Question: I am working on object detection project and to measure it dimension correctly, for that I am using coin for reference, to measure accurately, I need a bird eye view of this image.
[Image Here]

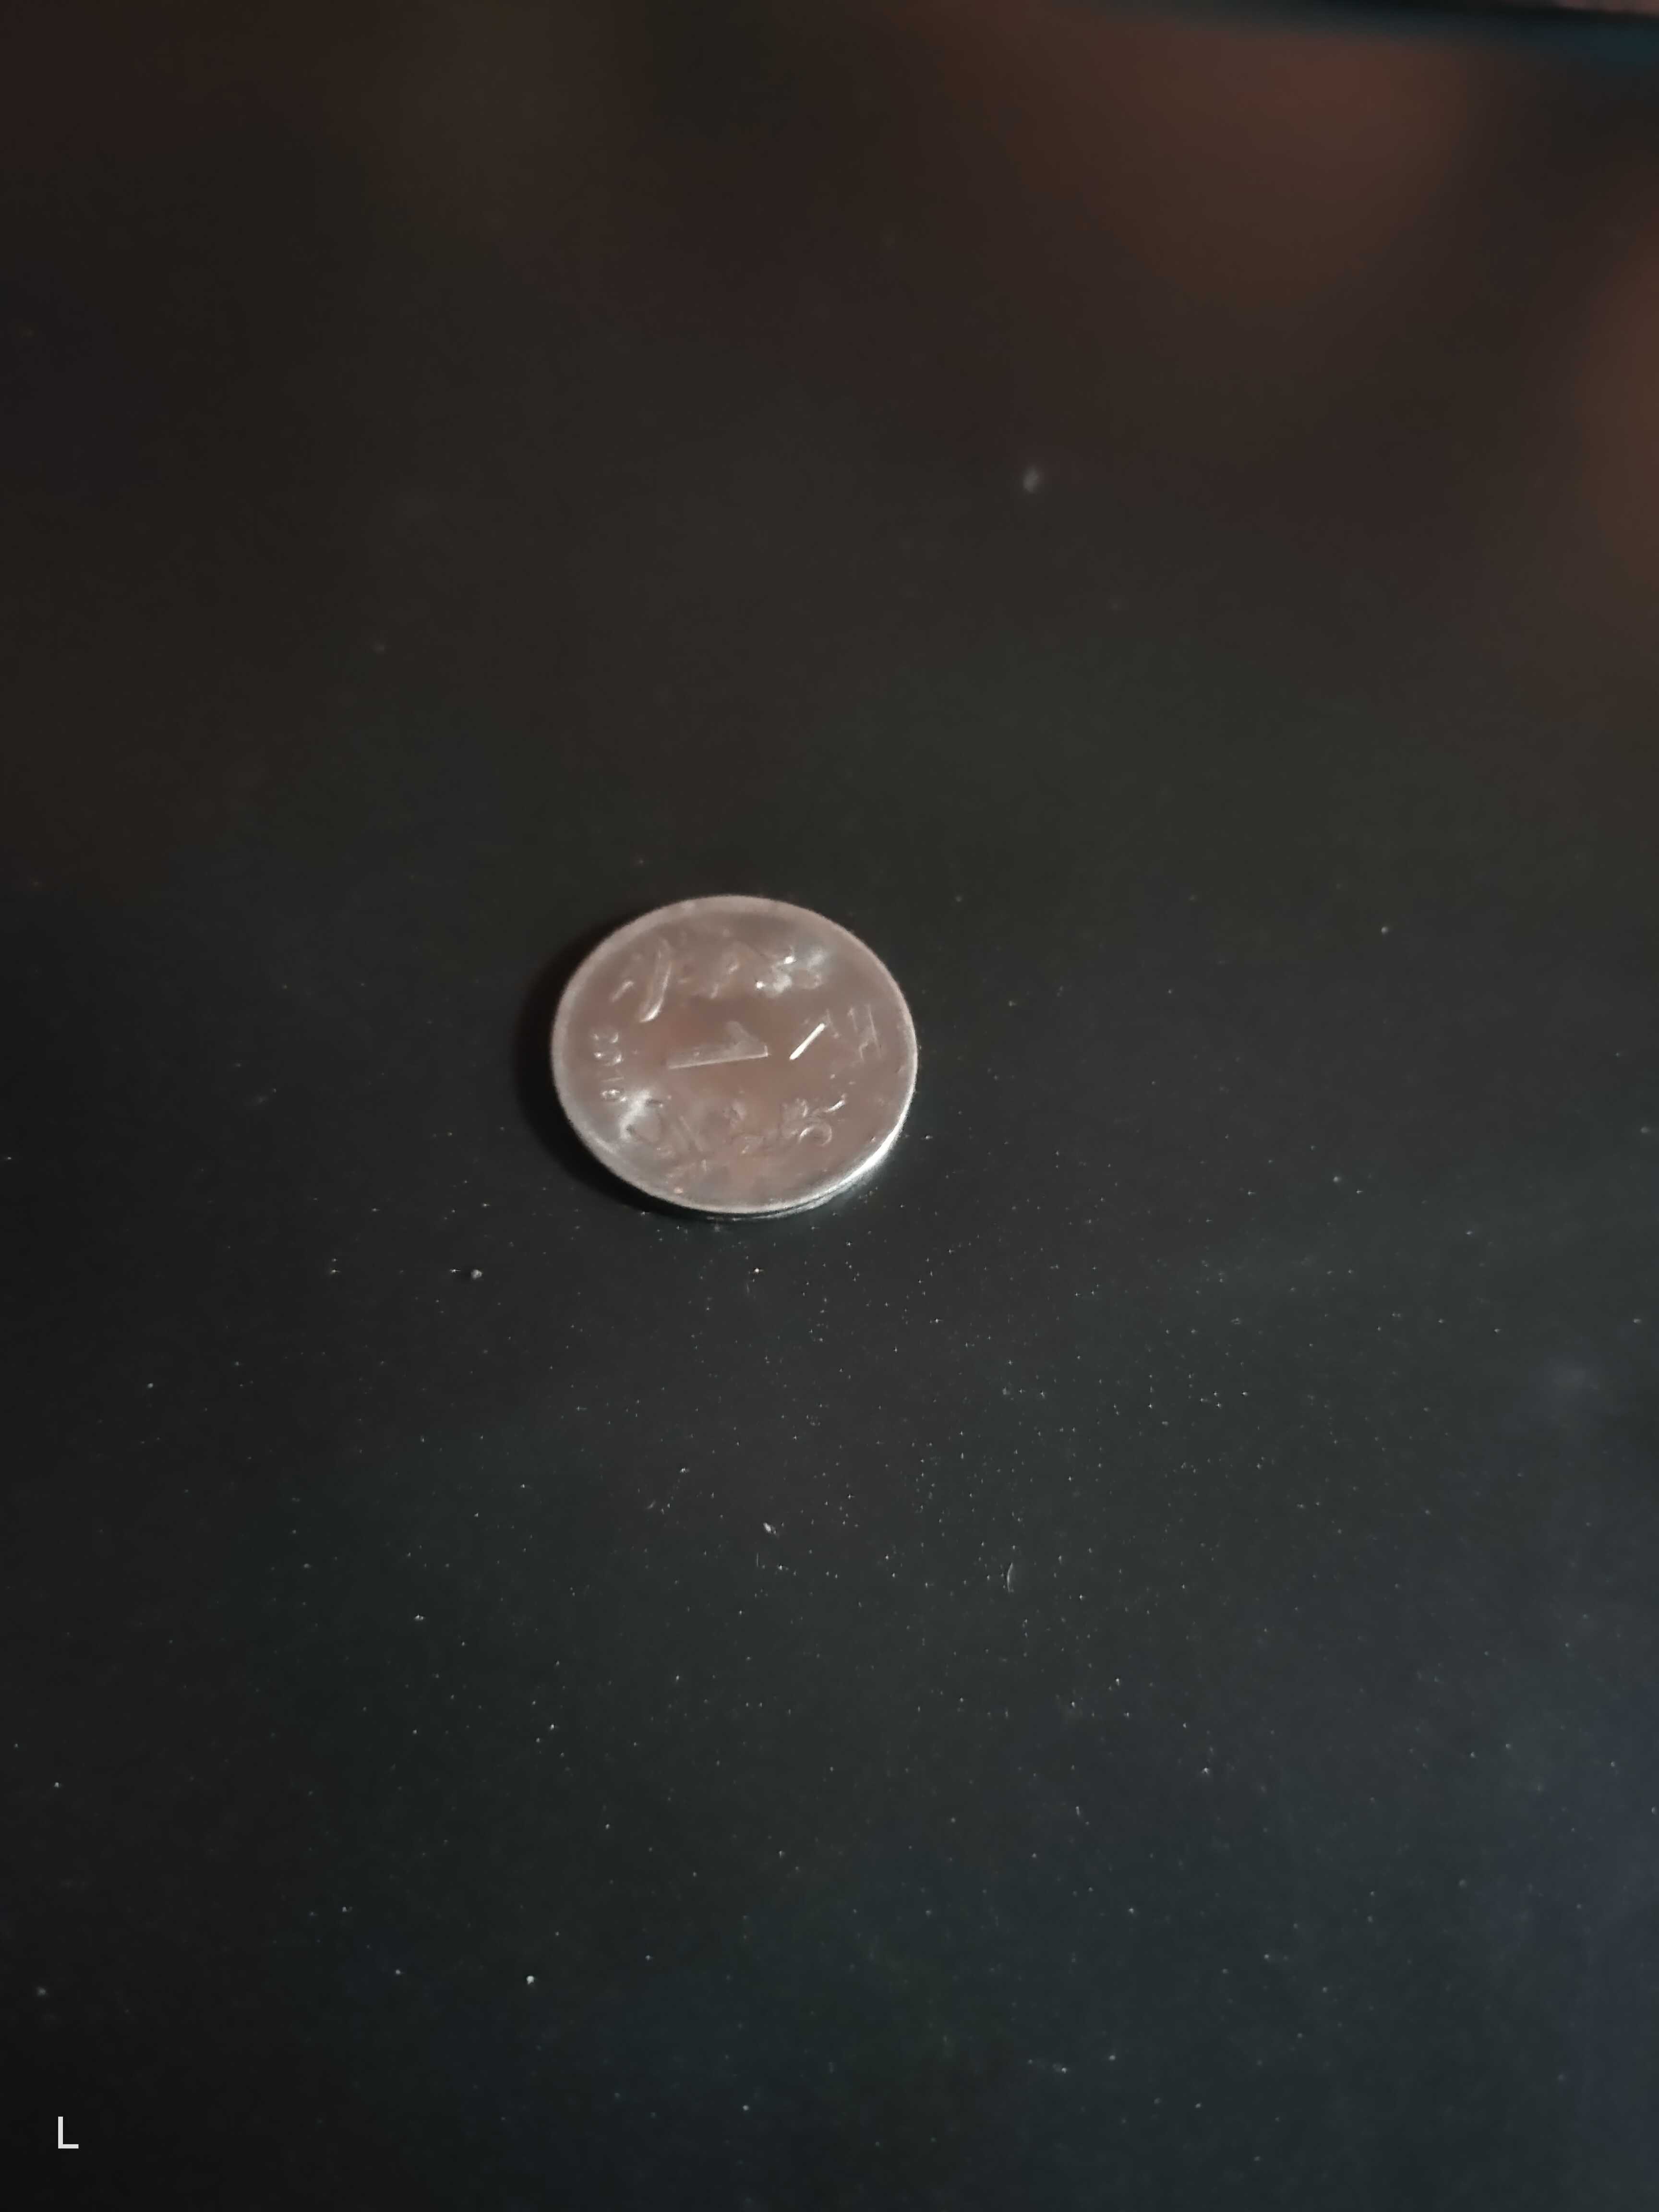
Answer: Disclaimer: This approach is not mathematically complete nor exact, I know. Although I hope someone will find it useful for real life applications or has some positive ideas how to improve it.
As you can see from the discussion you can't get an accurate estimation of the vanishing point / the horizon by just one coin because a circle can be projected to the same ellipse for different vananishing points. However if there are coins of size at bottom center and top center of the image it should be manageble to get an acceptable accuracy:
<URL>
If your business allows it you can do assumptions that will lower the accuracy but make it easier to implement:
- -
With this you can:
1. Extract the two ellipses.
2. Get the two tangents of both ellipses left and right.
3. Get the two horizontal tangents of the bigger ellipse.
4. Finnally get the four points where the tangents intersect.
5. Use the four points as input to warpPerspective as descibed here.
Of course, if we are talking about a mobile app, then sensor and camera data from the phone could help without bothering the user too much.